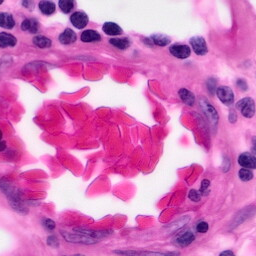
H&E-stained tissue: Pancreatic